Interaction volume radius: 10 \u00c5
Interaction volume height: 15 \u00c5
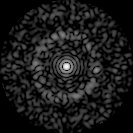
Disorder parameter: 0.8264